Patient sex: F
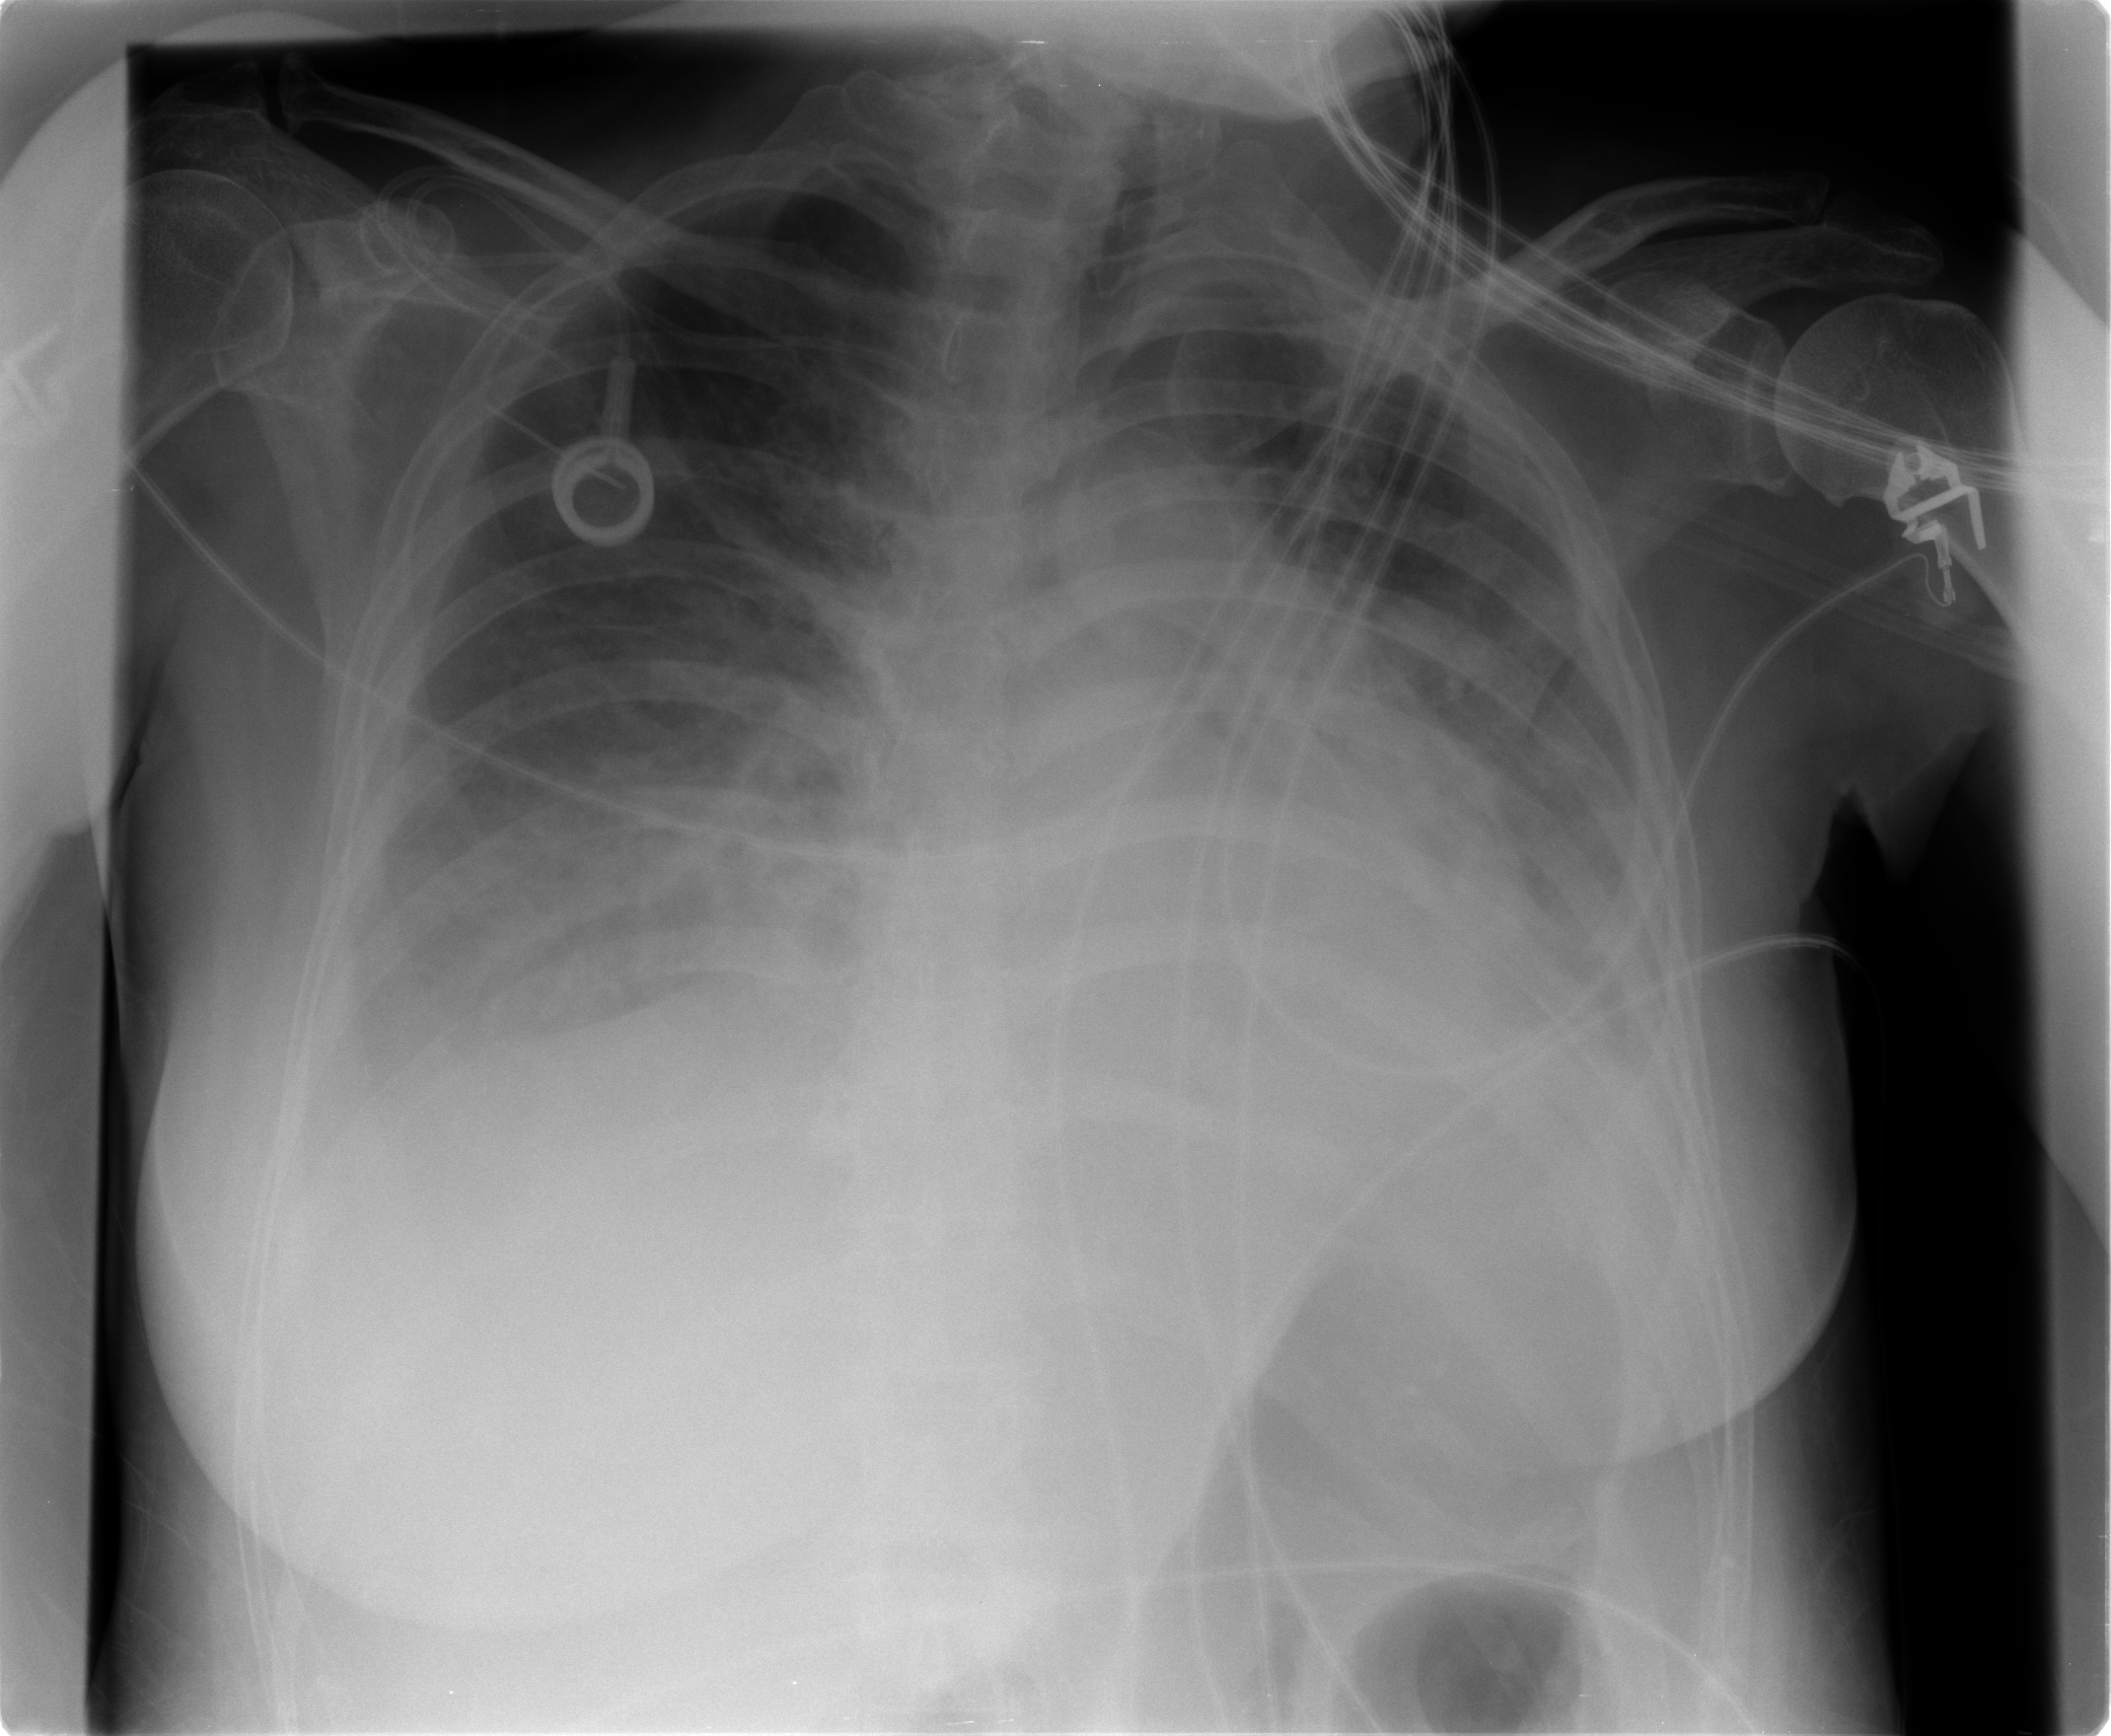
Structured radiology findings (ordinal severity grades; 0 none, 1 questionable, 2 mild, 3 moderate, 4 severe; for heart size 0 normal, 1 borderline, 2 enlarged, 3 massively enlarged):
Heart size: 2
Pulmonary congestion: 2
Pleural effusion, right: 2
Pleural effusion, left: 3
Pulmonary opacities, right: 2
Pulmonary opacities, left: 3
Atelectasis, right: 2
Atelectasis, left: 2